Field crop: maize
Growth stage: 1
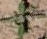
Species: atriplex